Interaction volume radius: 5 \u00c5
Interaction volume height: 25 \u00c5
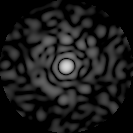
Disorder parameter: 0.8292